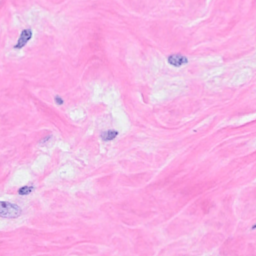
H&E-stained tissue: Breast